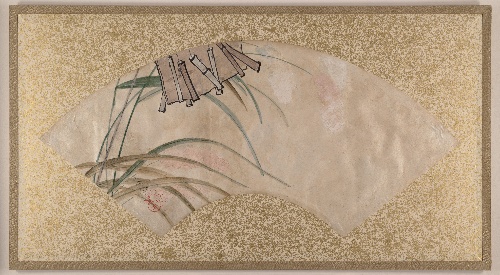
Artist: Shibata Zeshin
Artist bio: Japanese, 1807–1891
Date: late 19th century
Object type: Fan mounted as an album leaf
Classification: Paintings
Medium: Fan painting mounted as album leaf; tempera on paper
Culture: Japan
Period: Meiji period (1868–1912)
Dimensions: Overall: 13 x 23 5/8 in. (33 x 60 cm)
Image: 7 9/16 x 20 3/4 in. (19.2 x 52.7 cm)
Department: Asian Art
Credit line: Purchase, Gifts, Bequests, and Funds from various donors, by exchange, 1952
Accession year: 1952
Repository: Metropolitan Museum of Art, New York, NY
Tags: Musical Instruments|Flowers